Question: Whats the best approach to create a hierarchy of portal?
lets make "Computer" as an example.
"Computer" would be the Parent of all portals. Computer will be having a sub-portal/child like "Laptop", "Desktop" and "Printers". Then for each child it would also have another sub-portal/child like "HP Laptop", "Lenovo Laptop" or "HP Desktop" etc.

For every portal it would have different look and feel. Some of the portal will share portlet and content from each other. example "USB Products" will borrow portlets from "IBM Desktop" or "Brothers Printers" will borrow content from "HP Laptop".
Any user of the "Portal" can access all those portal without signing-up again. That means a user from "HP Printers" can access "HP Laptops". Each Portal is an individual of each own, it will have its own domain But at the backend they share portlets and other resources.
I hope this make sense.
Whats the best way to do it?
Is it creating a "Portal Instance"?
or it should be in "Organization"?
Thanks in advance!
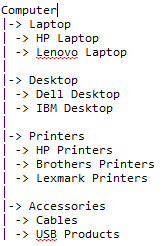
Answer: In Liferay Portal here is how the data is scoped:
'''
Portal Instance
Community
Content data (wiki, message boards, etc)
Users
Organizations
Content data (wiki, message boards, etc)
Roles
etc.
'''
And then there is of course the Global scope that will allow you to share content data if it makes sense to.
For creating a system like the Yahoo! portal, I would use a single Portal Instance (so that you can reuse users) and have a different Community for each service (eg Answers, Finance) as they don't share content data.